Question: I want to create a uitableview mixing different type of items to display.
For each item, I want to display some generic infos (always same type and style) and some specifics (different type and style according to item type).
= I need some kind of "template manager".
I store and retrieve items using coredata (Item is an entity), hook data to tableview through a nsfetchedresultscontroller, and item type is stored as an attribute called item_nature.
I'm using storyboard, so first I thought about using different prototype cells and, in cellForRowAtIndexPath, assigning the needed cell prototype to use according to the item_nature value. Almost worked, but as I'll have around 10 type of different items, managing 10 prototype cells in storyboard isn't very practical. Plus, I need to adapt row height according to content type/lenght, and this approach imply lot of redundant code...
Now I try a second approach but can't make it work. What I have in mind :
1> In storyboard I create only one prototype cell used for every item type. See image bellow, this cell is composed of one image and two labels (blue) + one view (red)

Blue zones would be for "generic infos" (same type, size and style whatever the item, only the content change), and Red zone would be like a container where I adapt a specific template by adding a specific subview according to item_nature
2> In cell custom class I setup IBOutlets for the three labels and the view, and link those outlets with the UIelements in storyboard
MainTLCustomCell.h
'''
#import <UIKit/UIKit.h>
#import "CellTemplateContainer.h"
@interface MainTLCustomCell : UITableViewCell
@property (nonatomic, strong) IBOutlet UIImageView *aboIcon;
@property (nonatomic, strong) IBOutlet UILabel *itemAboName;
@property (nonatomic, strong) IBOutlet UILabel *itemDate;
@property (nonatomic, strong) IBOutlet CellTemplateContainer *itemTemplate;
@end
'''
3> I create one dedicated xib file per item template, e.g. BasicArticleItemTemplate.xib, ArticleWithPicItemTemplate.xib etc Those xib should be loaded in the view container (still the red in the cell) according to the item_nature of the item
4> I create a subclass of UIView called CellTemplateContainer with a property "templateType", and assign this class to my "container" view in the prototype cell. As this view is instantiated by the storyboard, in -initWithCoder (I also tried in -awakeFromNib), I put a condition to add subviews according to the value of templateType property (value i'll try to send from the tableViewController)
CellTemplateContainer.h
'''
@interface CellTemplateContainer : UIView {
NSNumber *templateType;
NSString *stringTemplateType;
}
// We'll choose the correct template to load according to item_nature passed to this property
@property (nonatomic, strong)NSNumber *templateType;
@property (nonatomic, strong)NSString *stringTemplateType;
@end
'''
CellTemplateContainer.m
'''
-(id)initWithCoder:(NSCoder *)aDecoder
{
if ((self = [super initWithCoder:aDecoder]))
{
NSLog(@"initwithcoder /// self.templateType = %i", [self.templateType intValue]);
if (templateType == [NSNumber numberWithInt:1]) {
[self addSubview:[[[NSBundle mainBundle] loadNibNamed:@"BasicArticleItemTemplate" owner:self options:nil] objectAtIndex:0]];
} else if (self.templateType == [NSNumber numberWithInt:2]) {
[self addSubview:[[[NSBundle mainBundle] loadNibNamed:@"ArticleWithPicItemTemplate" owner:self options:nil] objectAtIndex:0]];
}
}
return self;
}
'''
5> In the tableViewClass, in -cellForRowAtIndexPath, I set the values for the three generics labels, and try to set the value for the property "templateType" of the view container :
'''
- (UITableViewCell *)tableView:(UITableView *)tableView cellForRowAtIndexPath:(NSIndexPath *)indexPath
{
Item *item = [self.fetchedResultsController objectAtIndexPath:indexPath];
static NSString *CellIdentifier = @"kopTLCell";
MainTLCustomCell *cell = [tableView dequeueReusableCellWithIdentifier:CellIdentifier forIndexPath:indexPath];
// Abo icon & displayName
UIImage *aboIcon = [UIImage imageNamed:item.estProduitPar.abo_icon];
cell.aboIcon.image = aboIcon;
cell.itemAboName.text = item.estProduitPar.abo_displayName;
// Date
_dateFormatter = [[NSDateFormatter alloc] init];
//[_dateFormatter setTimeZone:[NSTimeZone timeZoneForSecondsFromGMT:0]];
[_dateFormatter setTimeStyle:NSDateFormatterShortStyle];
[_dateFormatter setDateStyle:NSDateFormatterMediumStyle];
[_dateFormatter setLocale:[[NSLocale alloc] initWithLocaleIdentifier:@"fr_FR"]];
[_dateFormatter setDoesRelativeDateFormatting:YES];
NSString *stringFromDate = [_dateFormatter stringFromDate:item.date];
cell.itemDate.text = stringFromDate;
cell.itemTemplate.templateType = item.item_nature;
cell.itemTemplate.stringTemplateType = @"hello";
return cell;
}
'''
Adding the subview in -initWithCoder works well as long as I don't make a condition about templateType value.
My problem is here :
'''
cell.itemTemplate.templateType = item.item_nature;
'''
The itemTemplate view never get this value (always 0, so I assume to be nil). I'm still confused with object vs instance and clearly don't master the order in which init method are called. But I thought that I would be able to "send" a value to the container view to take into account before or during its init...
I was also hoping that with this approach I could easily add a new item_nature and the associated template to the model + having a simpler way to manage the code about cell height calculation.
So, Two questions :
- What am I doing wrong ?
- What do you recommend as a good approach for dealing with cell template management in this kind of project ?
Thanks
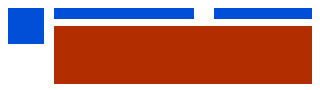
Answer: By the time you are calling 'cell.itemTemplate.templateType = item.item_nature;', 'initWithCoder' on your 'CellTemplateContainer' has been and gone.
Suggest you put your cell setup code in a setter such as:
'''
-(void)setTemplateType:(NSNumber*) templateType {
_templateType = templateType;
if ([templateType intValue] == 1) {
[self addSubview:[[[NSBundle mainBundle] loadNibNamed:@"BasicArticleItemTemplate" owner:self options:nil] objectAtIndex:0]];
} else if ([templateType intValue] == 2) {
[self addSubview:[[[NSBundle mainBundle] loadNibNamed:@"ArticleWithPicItemTemplate" owner:self options:nil] objectAtIndex:0]];
}
}
'''
Also, you ought to factor out the creation and configuration of your 'NSDateFormatter' out of 'cellForRowAtIndexPath'